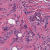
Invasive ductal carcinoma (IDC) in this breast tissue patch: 1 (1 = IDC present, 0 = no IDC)